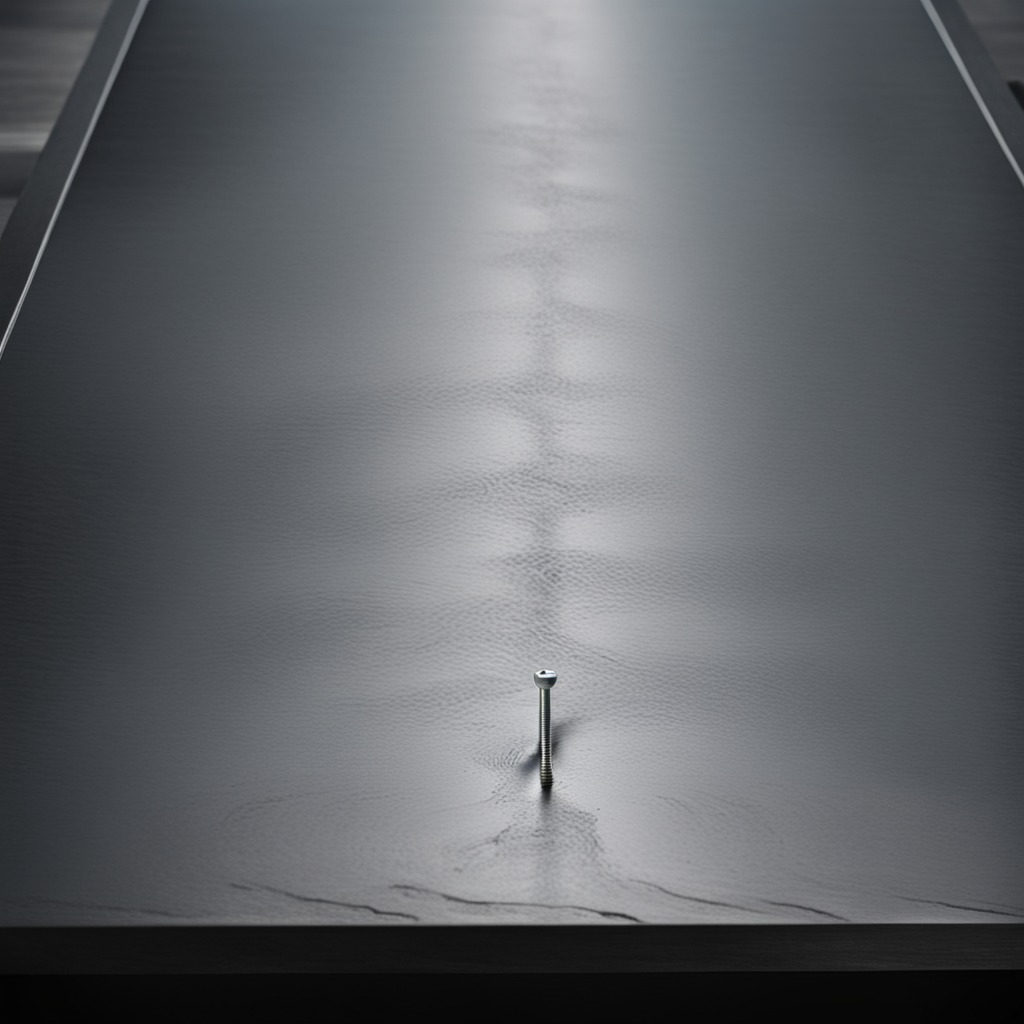
A metal screw lies on the cold steel table in a mining workshop.